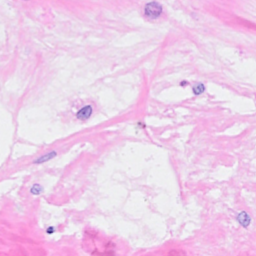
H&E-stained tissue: Breast